Field crop: maize
Growth stage: 2
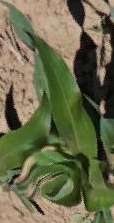
Species: maize